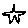
Label: star